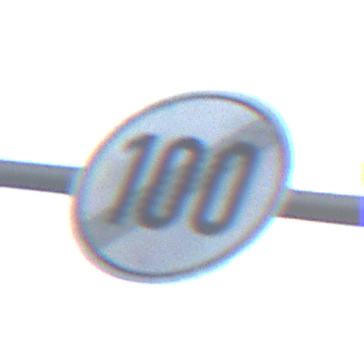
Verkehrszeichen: EndeGeschwindigkeit100
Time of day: SunriseSunset
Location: Outdoor (Nature)
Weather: PartlyCloudy
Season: NotSpecified
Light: Natural